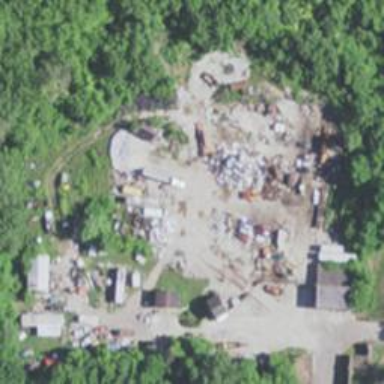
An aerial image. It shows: Recycling center for various types of waste.